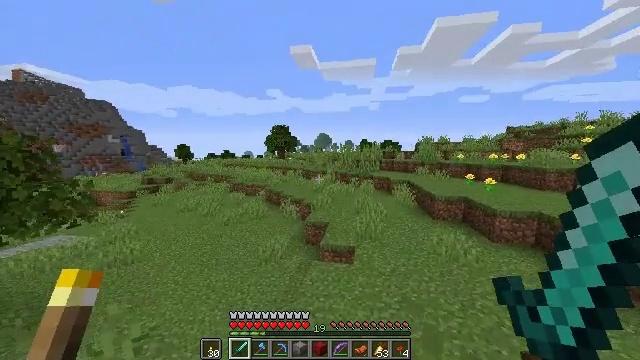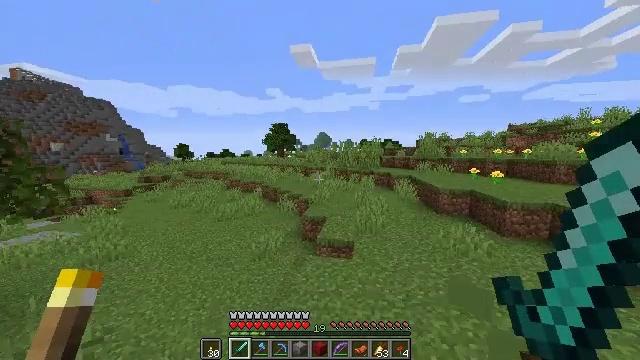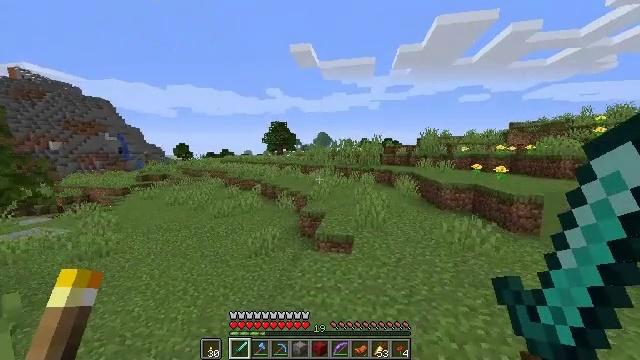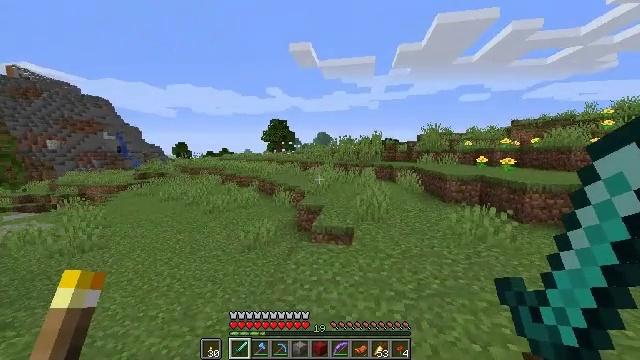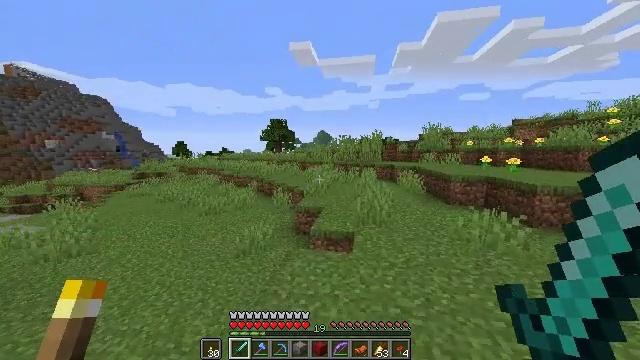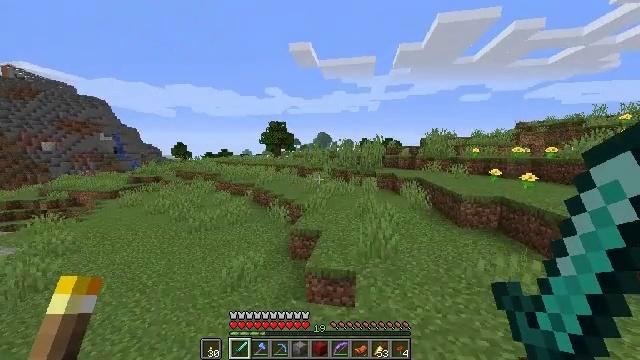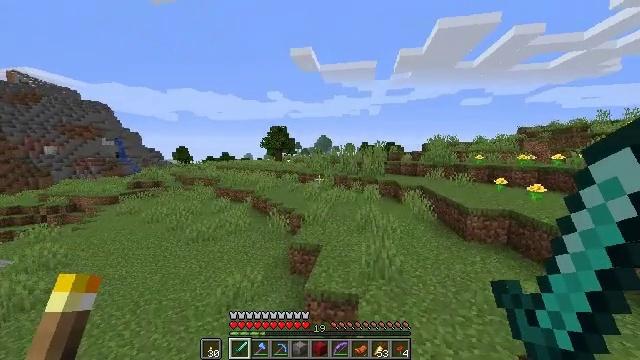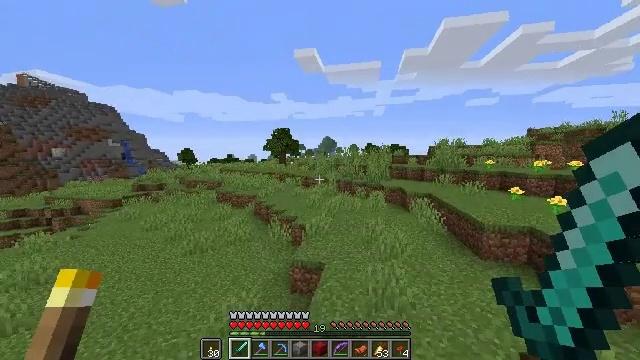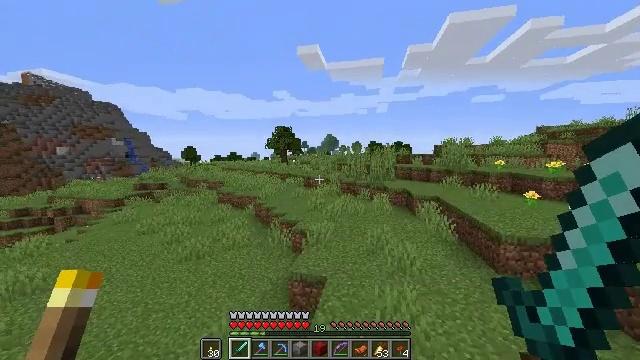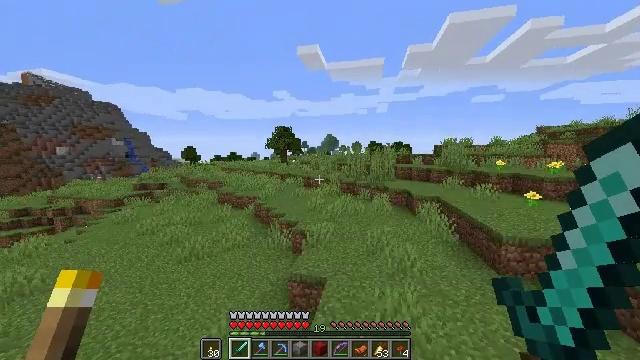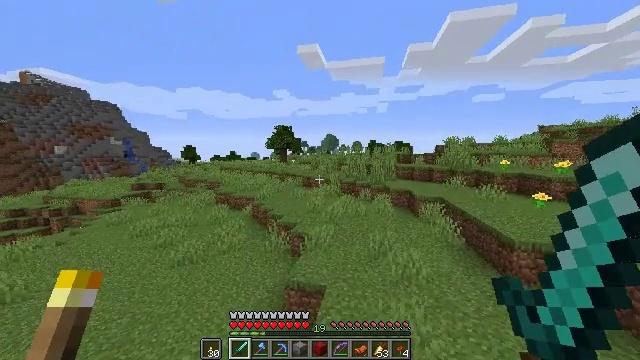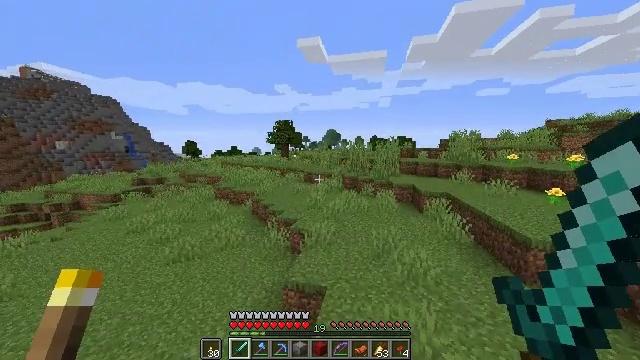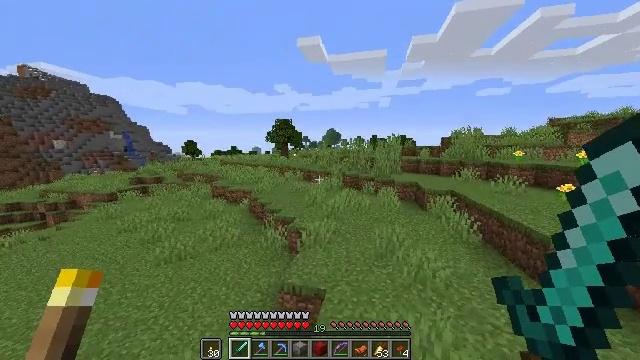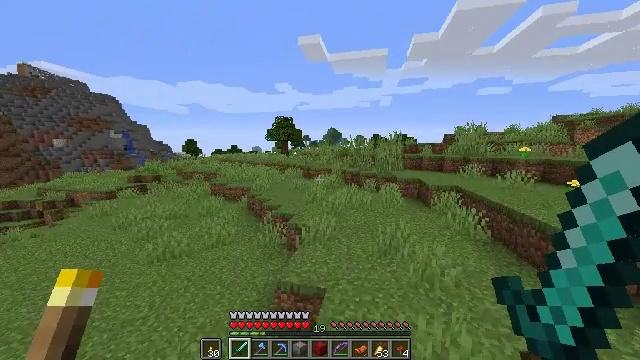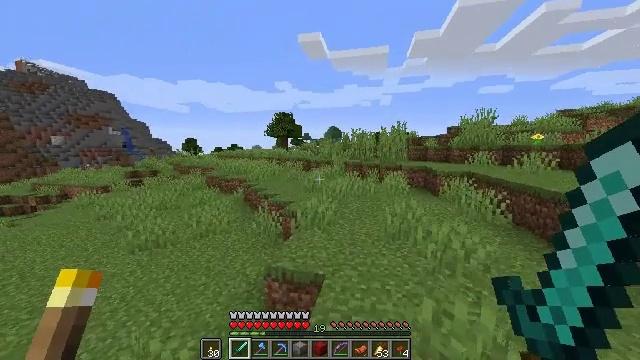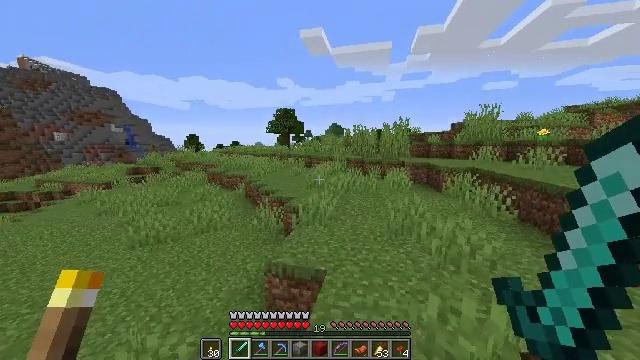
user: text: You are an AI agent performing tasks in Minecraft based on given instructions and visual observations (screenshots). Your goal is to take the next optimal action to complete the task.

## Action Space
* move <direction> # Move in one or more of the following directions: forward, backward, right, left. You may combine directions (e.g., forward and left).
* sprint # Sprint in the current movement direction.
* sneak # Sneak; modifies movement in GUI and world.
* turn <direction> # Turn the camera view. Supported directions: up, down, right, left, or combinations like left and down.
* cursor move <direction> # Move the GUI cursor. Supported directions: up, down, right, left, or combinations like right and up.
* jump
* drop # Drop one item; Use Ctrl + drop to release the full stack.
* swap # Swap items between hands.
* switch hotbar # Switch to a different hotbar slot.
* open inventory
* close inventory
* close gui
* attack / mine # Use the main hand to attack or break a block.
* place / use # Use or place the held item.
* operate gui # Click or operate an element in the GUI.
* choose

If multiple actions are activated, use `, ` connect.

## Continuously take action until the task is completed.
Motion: motion action
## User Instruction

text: Collect some oak leaves.
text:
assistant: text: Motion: move forward, sprint, jump
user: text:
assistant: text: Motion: move forward, sprint, jump
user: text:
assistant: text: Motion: move forward, sprint, jump
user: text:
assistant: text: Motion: move forward, sprint, jump
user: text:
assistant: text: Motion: move forward, sprint, jump
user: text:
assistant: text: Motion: move forward, sprint, jump
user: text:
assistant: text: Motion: move forward, sprint, turn left, jump
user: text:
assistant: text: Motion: move forward, sprint, jump
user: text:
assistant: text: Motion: move forward, sprint, jump
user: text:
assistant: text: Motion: move forward, sprint, jump
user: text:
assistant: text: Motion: move forward, sprint, turn down, jump
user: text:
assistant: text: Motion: move forward, sprint, jump
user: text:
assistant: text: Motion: move forward, sprint, jump
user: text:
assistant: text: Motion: move forward, sprint, jump
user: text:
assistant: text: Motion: move forward, sprint, jump
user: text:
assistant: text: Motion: move forward, sprint, jump
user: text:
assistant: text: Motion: move forward, sprint, jump
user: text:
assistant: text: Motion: move forward, sprint, jump
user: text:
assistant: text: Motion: move forward, sprint, jump
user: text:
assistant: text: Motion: move forward, sprint, jump
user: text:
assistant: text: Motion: move forward, sprint, jump
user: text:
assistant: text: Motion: move forward, sprint, jump
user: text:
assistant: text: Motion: move forward, sprint, jump
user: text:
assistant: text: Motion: move forward, sprint, jump
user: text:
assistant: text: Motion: move forward, sprint, jump
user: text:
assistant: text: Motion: move forward, sprint, jump
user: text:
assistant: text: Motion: move forward, sprint, turn right, jump
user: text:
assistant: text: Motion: move forward, sprint, turn right and down, jump
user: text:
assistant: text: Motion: move forward, sprint, turn right, jump
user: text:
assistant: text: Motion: move forward, sprint, jump